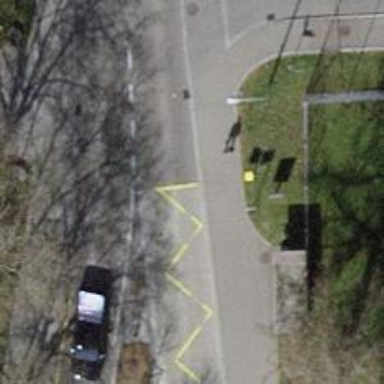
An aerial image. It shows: Bus stop equipped with public transport stop position.